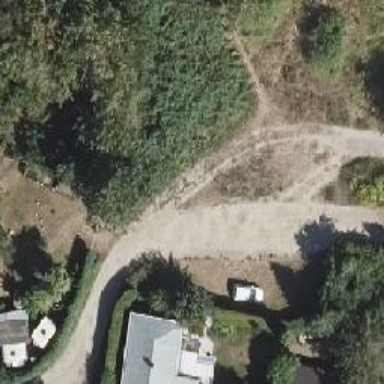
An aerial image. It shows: Service road with compacted grade3 tracktype.